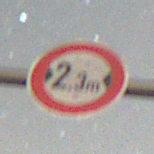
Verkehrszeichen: TatsaechlicheBreite2Komma3
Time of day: Night
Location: Outdoor (Nature)
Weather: Clear
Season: NotSpecified
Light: Natural